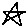
Label: star